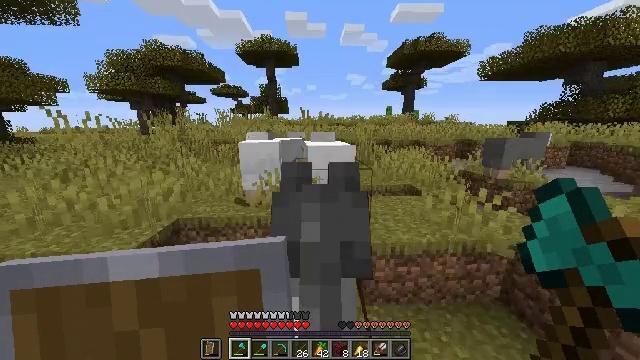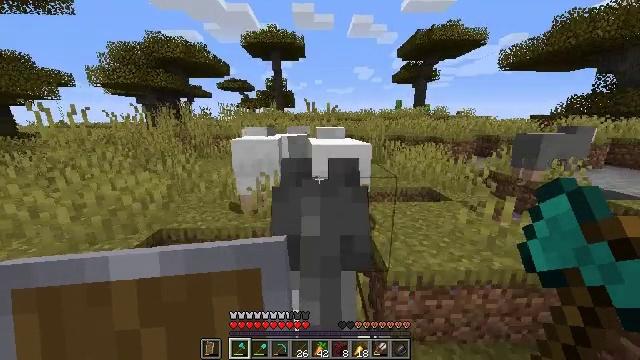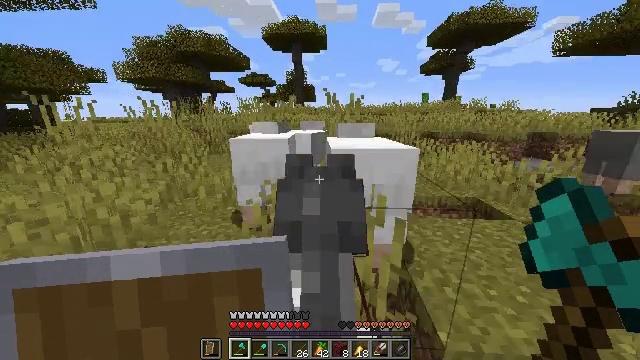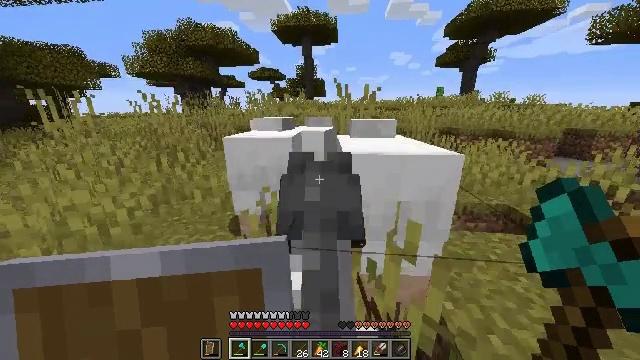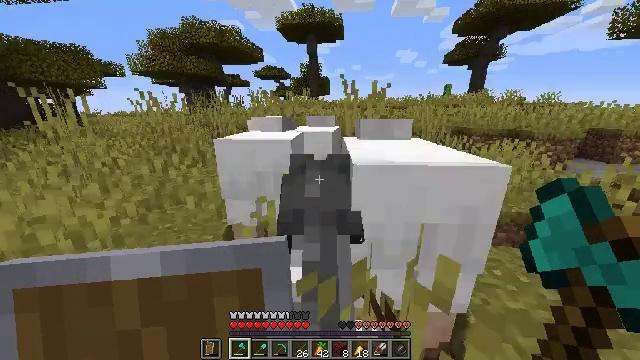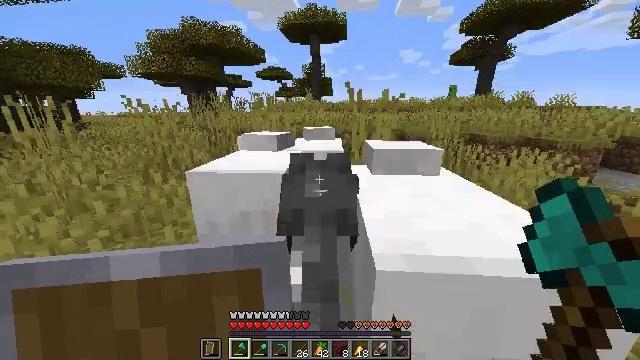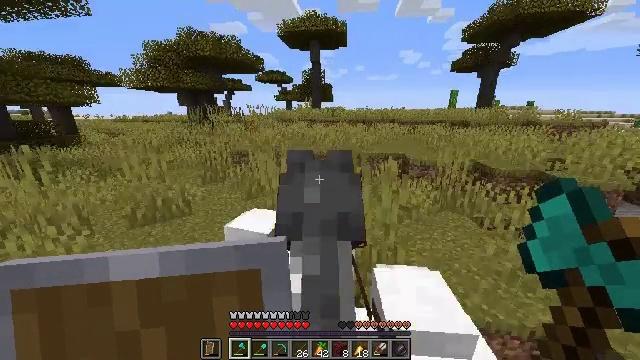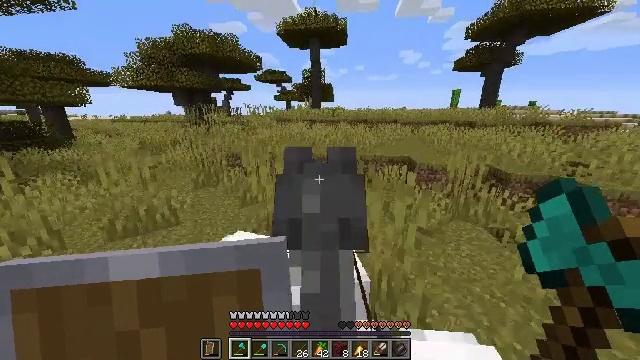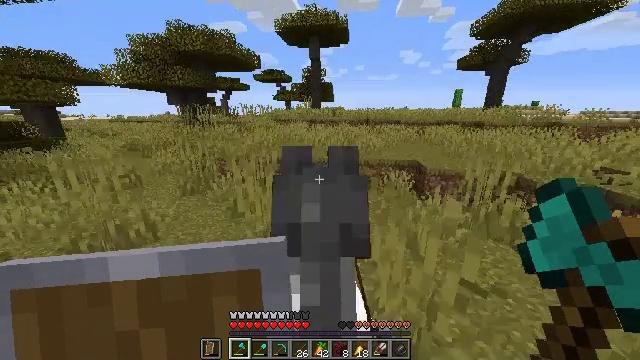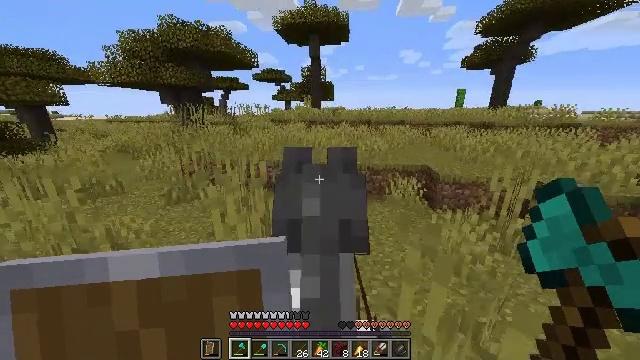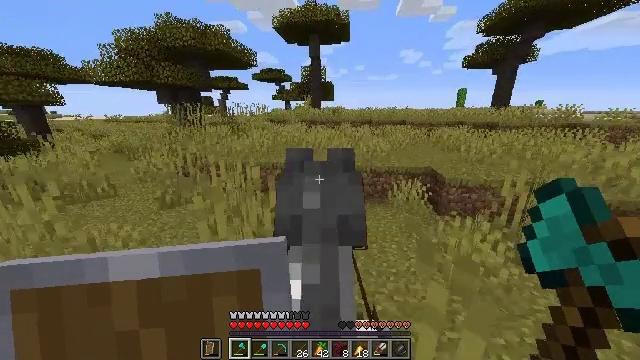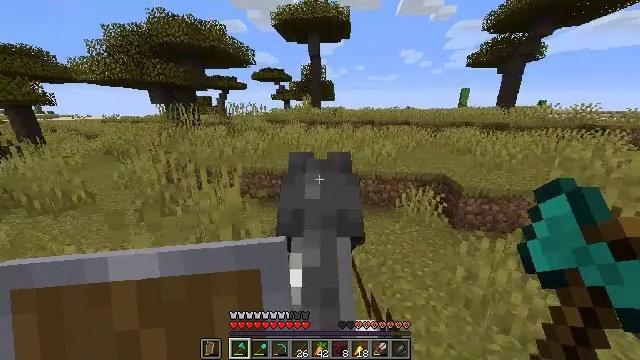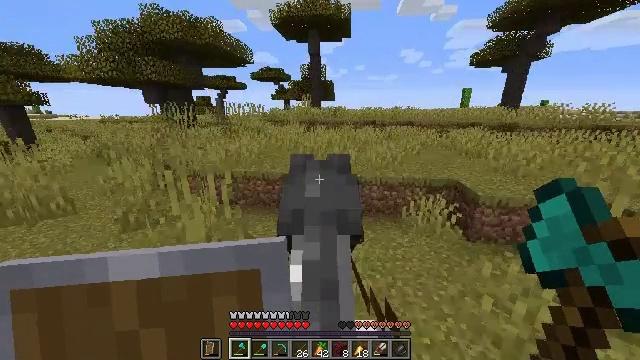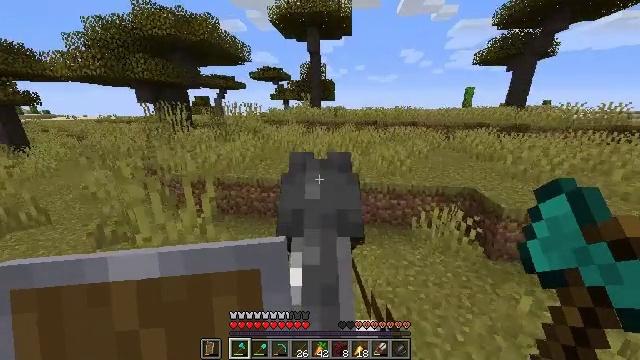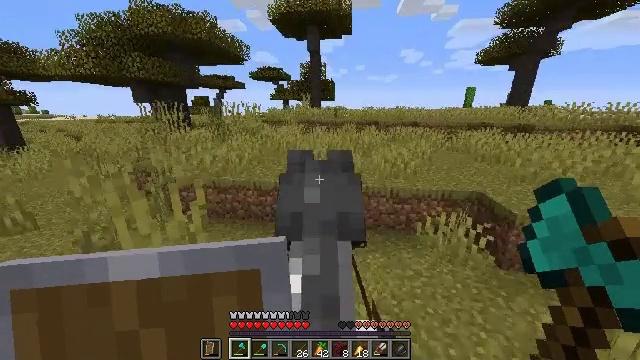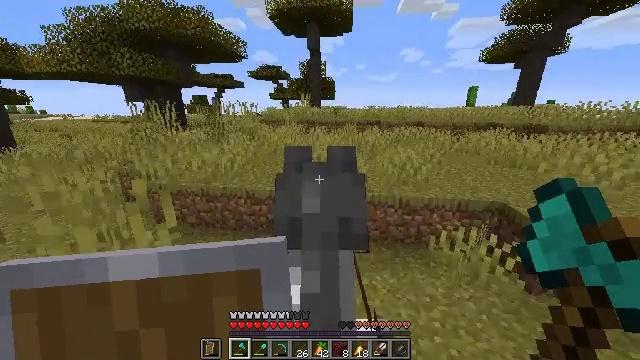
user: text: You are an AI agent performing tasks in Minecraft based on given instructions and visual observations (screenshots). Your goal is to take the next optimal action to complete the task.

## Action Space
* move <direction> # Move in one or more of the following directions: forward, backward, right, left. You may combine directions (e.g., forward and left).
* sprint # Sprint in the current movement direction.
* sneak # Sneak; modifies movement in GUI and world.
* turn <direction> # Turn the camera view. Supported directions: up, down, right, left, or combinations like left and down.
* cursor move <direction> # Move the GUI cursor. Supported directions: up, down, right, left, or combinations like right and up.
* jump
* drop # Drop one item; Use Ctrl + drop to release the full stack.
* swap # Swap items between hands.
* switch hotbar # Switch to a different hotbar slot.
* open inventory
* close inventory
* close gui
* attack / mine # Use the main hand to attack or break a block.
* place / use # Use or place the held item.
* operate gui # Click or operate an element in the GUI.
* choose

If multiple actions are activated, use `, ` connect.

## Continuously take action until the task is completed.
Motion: motion action
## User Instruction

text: Break the sand block.
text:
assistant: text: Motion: move forward, sprint, turn left and down
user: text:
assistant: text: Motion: move forward, sprint, turn left and down
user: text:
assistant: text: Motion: move forward, sprint, turn left and down
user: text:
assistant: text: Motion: move forward, sprint
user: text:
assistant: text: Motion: move forward, sprint
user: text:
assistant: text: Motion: move forward, sprint
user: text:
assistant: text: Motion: move forward, sprint
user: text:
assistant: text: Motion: move forward, sprint
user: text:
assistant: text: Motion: move forward, sprint
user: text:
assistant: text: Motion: move forward, sprint
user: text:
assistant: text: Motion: move forward, sprint
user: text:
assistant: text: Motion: move forward, sprint
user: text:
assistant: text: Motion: move forward, sprint
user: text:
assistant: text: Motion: move forward, sprint
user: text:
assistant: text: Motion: move forward, sprint
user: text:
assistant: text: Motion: move forward, sprint
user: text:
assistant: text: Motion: move forward, sprint
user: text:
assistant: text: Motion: move forward, sprint
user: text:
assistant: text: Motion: move forward, sprint
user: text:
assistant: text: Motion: move forward, sprint, turn right
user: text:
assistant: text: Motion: move forward, sprint, turn right
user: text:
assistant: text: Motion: move forward, sprint
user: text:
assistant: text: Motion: move forward, sprint, turn right
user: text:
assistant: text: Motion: move forward, sprint
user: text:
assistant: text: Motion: move forward, sprint
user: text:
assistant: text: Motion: move forward, sprint
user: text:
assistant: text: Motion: move forward, sprint
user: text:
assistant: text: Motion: move forward, sprint
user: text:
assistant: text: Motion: move forward, sprint
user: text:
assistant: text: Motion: move forward, sprint